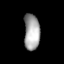
Tissue: lung
Cell type: Endothelial cells
Senescence score: 0.6315
Nuclear area (px): 555
Mean DAPI intensity: 165.041